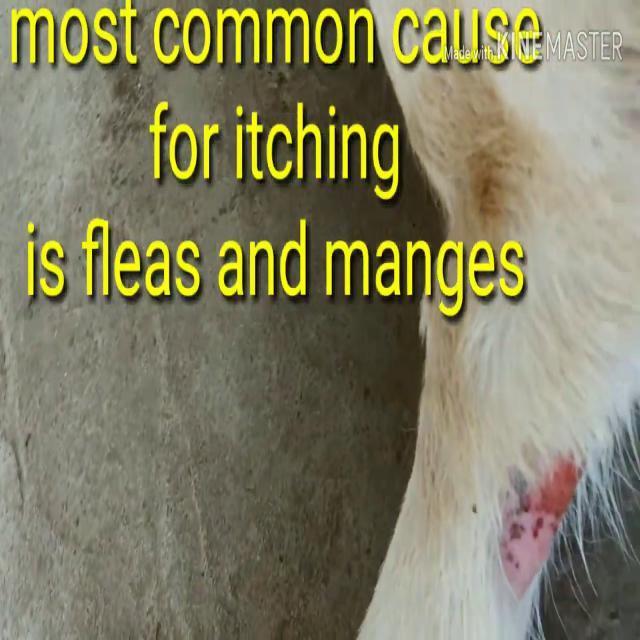
Canine dermatitis — inflammation of the skin presenting with erythema, pruritus, papules, and excoriation. May be allergic, contact, or atopic in origin.